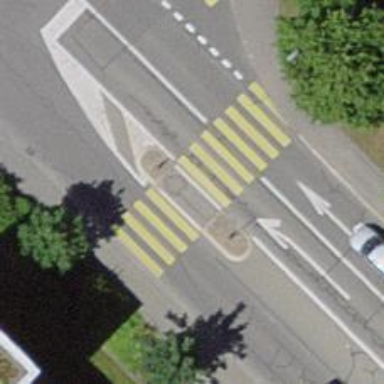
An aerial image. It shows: Uncontrolled crossing with yellow zebra marking and island in the middle.